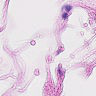
Metastatic tissue present: no